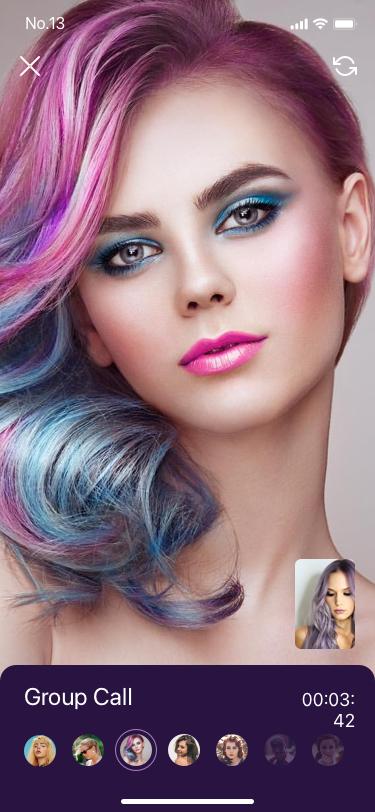
Text in this UI design:
Group Call
00:03:42